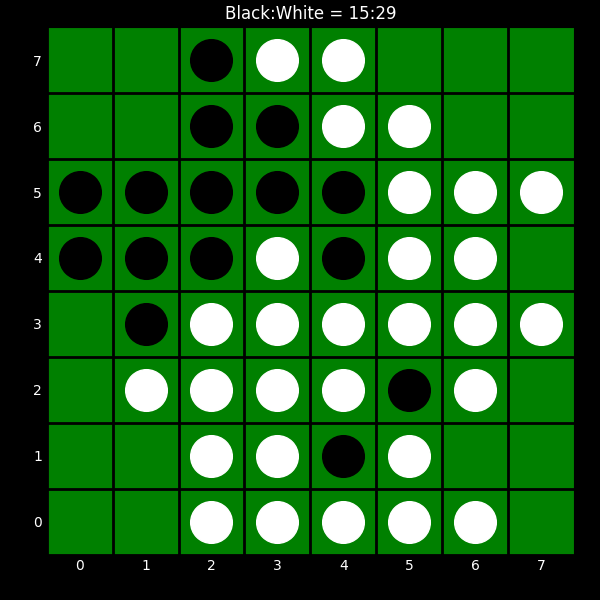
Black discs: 15
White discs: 29